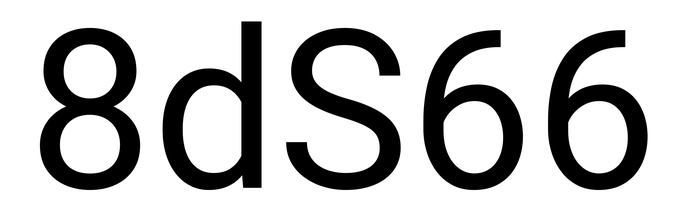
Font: Roboto_Regular